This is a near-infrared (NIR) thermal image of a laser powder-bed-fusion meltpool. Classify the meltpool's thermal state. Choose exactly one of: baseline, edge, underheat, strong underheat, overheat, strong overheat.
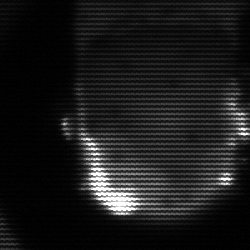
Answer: baseline